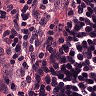
Metastatic tissue present: no